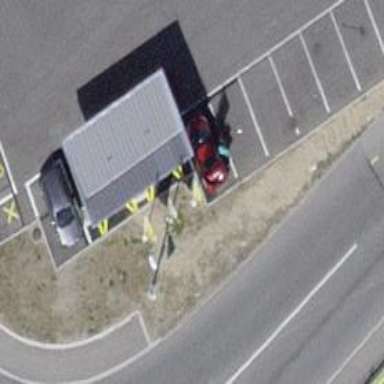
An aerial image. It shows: Charging station.